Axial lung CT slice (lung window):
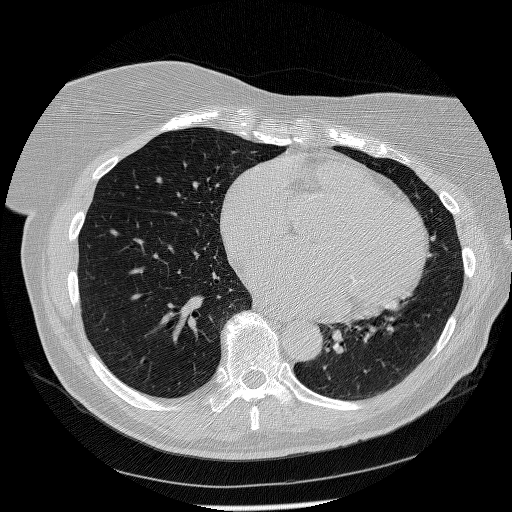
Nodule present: no